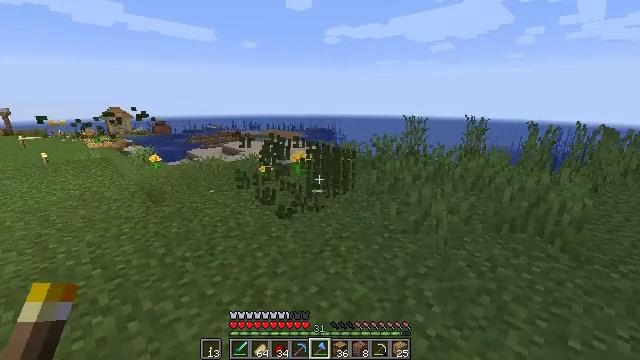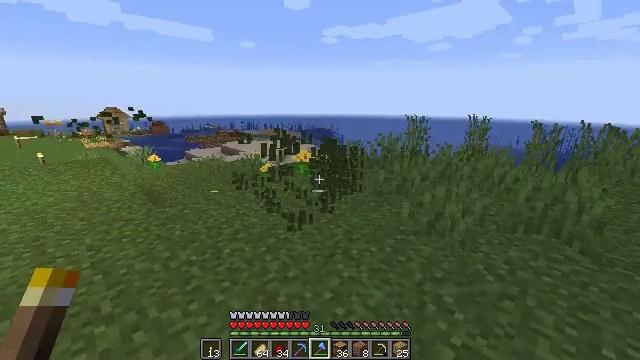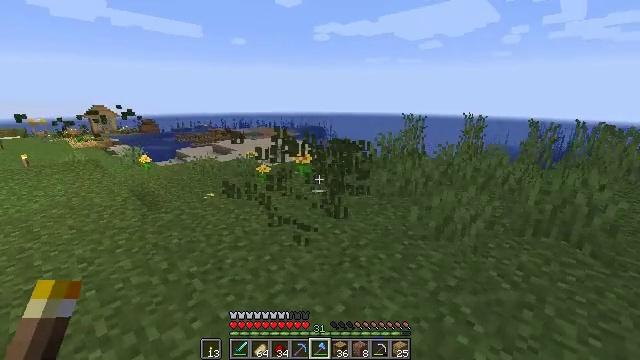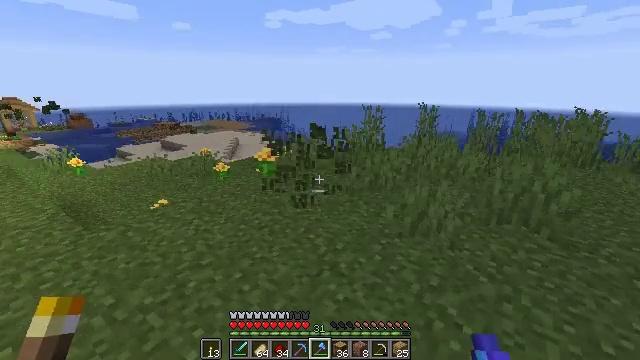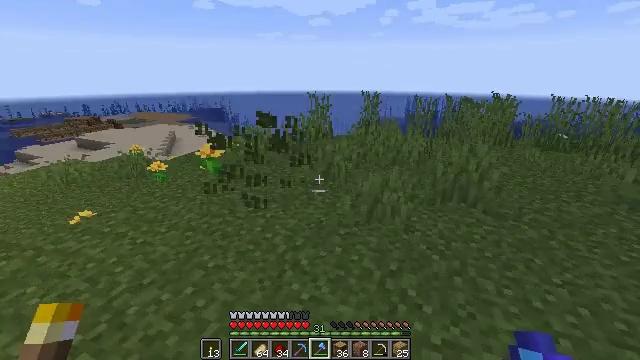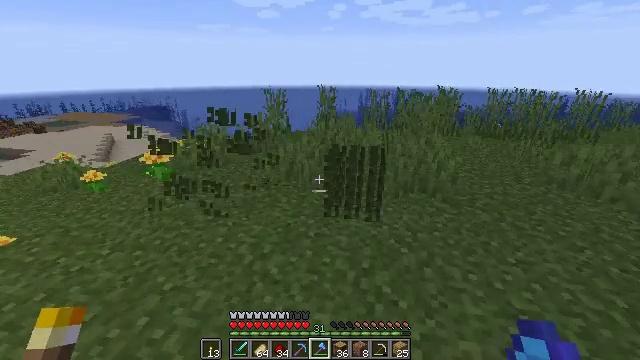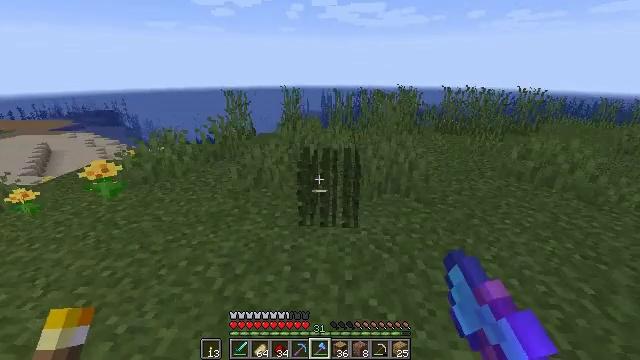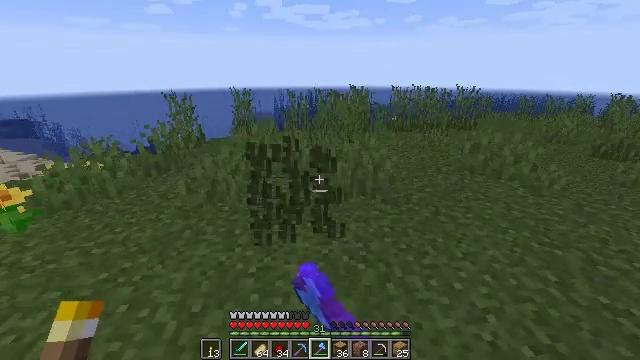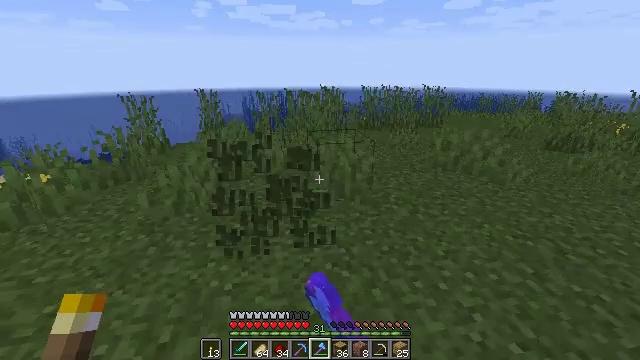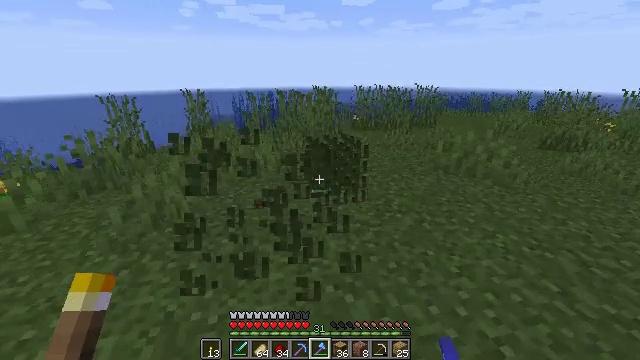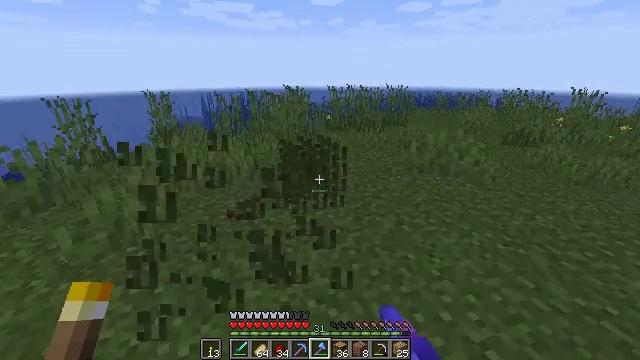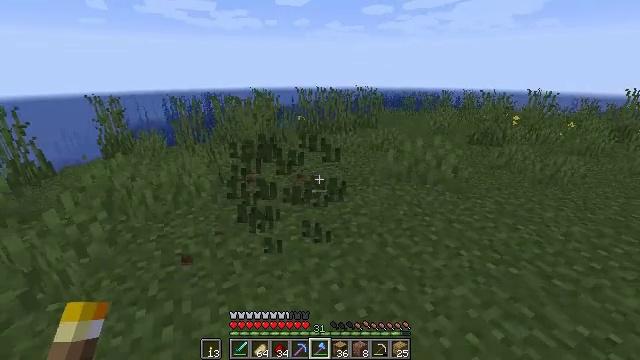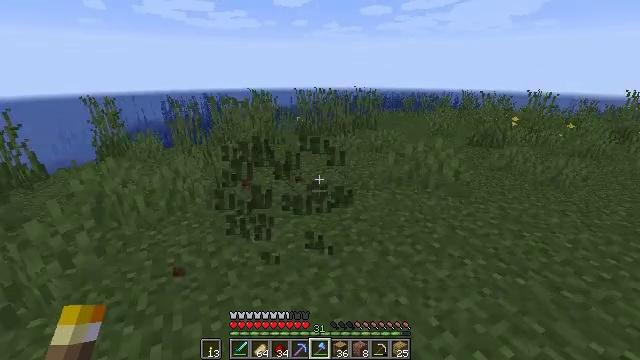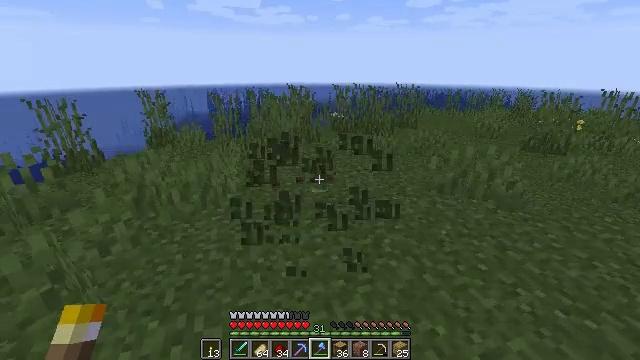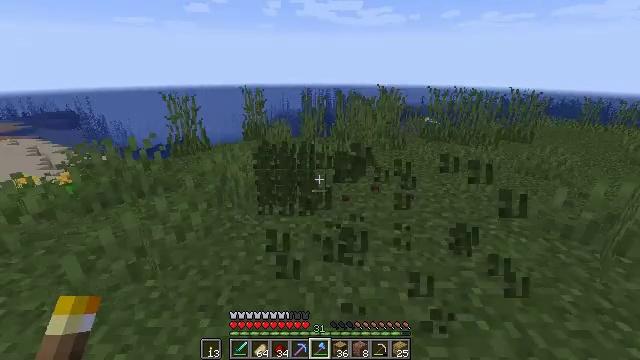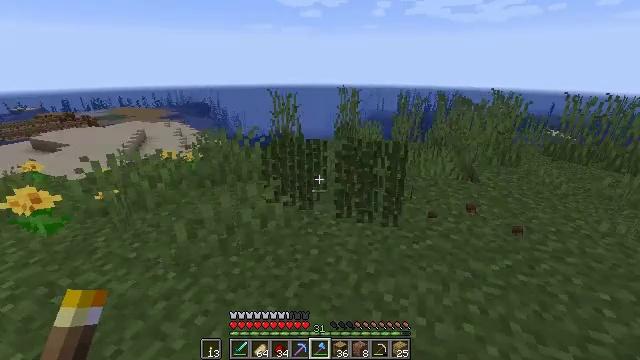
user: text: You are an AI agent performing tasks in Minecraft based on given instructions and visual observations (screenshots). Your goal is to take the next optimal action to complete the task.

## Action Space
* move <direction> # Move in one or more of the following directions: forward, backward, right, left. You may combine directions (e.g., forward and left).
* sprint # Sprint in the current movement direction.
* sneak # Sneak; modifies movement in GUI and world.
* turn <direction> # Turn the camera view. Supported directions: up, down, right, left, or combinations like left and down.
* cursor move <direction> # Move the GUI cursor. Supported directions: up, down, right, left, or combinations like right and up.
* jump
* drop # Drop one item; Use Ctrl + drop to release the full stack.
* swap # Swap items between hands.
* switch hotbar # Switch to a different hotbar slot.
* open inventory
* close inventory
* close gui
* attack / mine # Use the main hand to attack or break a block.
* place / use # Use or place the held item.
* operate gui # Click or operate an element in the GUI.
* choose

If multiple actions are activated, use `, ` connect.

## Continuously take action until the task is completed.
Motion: motion action
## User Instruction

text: Gather grass by holding the left mouse button.
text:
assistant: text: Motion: move forward and move left, attack / mine
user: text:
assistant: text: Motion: move forward, turn right, attack / mine
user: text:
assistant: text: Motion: move forward, turn right and down, attack / mine
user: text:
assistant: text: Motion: move forward, turn right and down
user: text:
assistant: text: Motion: move forward, turn right and down, attack / mine
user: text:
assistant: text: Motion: move forward, turn right, attack / mine
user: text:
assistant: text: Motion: move forward, turn right, attack / mine
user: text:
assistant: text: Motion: move forward, turn right
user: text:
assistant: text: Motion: move forward, turn right, attack / mine
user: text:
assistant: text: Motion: move forward, turn right, attack / mine
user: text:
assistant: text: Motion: move forward, turn right, attack / mine
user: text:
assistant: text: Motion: move forward
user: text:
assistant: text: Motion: move forward, turn left, attack / mine
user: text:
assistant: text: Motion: move forward, turn left, attack / mine
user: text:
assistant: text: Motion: move forward, turn left, attack / mine
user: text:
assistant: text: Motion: move forward, turn left
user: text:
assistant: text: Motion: turn left, attack / mine
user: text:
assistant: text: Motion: turn left and up, attack / mine
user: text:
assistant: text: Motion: turn left, attack / mine
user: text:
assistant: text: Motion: turn left
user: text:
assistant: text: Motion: turn left, attack / mine
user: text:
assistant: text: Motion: attack / mine
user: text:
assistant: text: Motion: turn right and up, attack / mine
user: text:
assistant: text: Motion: turn right
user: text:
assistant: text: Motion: move forward, turn right, attack / mine
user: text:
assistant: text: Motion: move forward, turn right, attack / mine
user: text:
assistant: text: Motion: move forward, turn right, attack / mine
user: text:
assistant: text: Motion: move forward, turn right, attack / mine
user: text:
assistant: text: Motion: move forward, turn right, attack / mine
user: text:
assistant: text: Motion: turn right, attack / mine